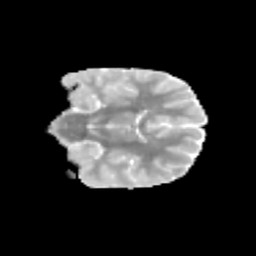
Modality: MD
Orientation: coronal
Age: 11
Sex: female
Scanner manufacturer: siemens
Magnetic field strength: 3 T
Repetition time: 3.8 s
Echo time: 0.07 s